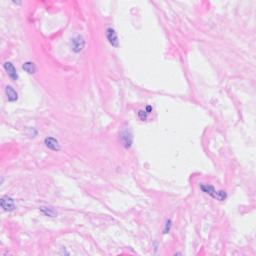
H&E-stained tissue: Breast